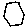
Label: hexagon